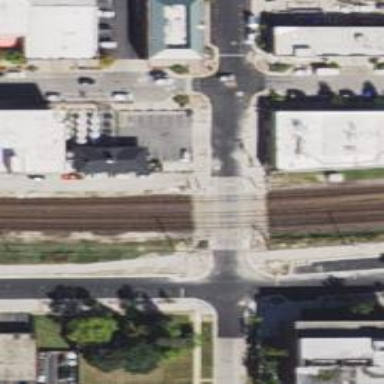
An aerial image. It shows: Crossing for the railway.